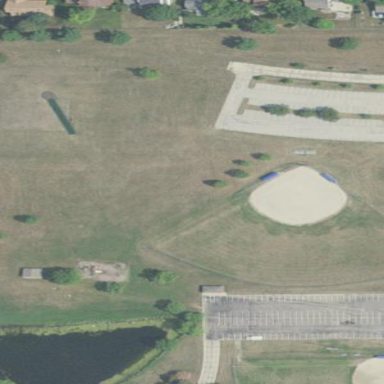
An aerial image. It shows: Softball pitch for baseball enthusiasts.